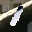
Label: 1